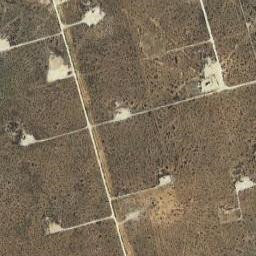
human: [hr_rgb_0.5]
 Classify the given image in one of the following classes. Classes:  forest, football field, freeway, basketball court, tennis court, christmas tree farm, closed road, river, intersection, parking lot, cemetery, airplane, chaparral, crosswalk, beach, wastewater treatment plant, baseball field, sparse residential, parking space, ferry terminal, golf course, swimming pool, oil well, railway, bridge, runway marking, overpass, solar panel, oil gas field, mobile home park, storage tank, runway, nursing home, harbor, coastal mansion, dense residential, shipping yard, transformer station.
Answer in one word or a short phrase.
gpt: oil gas field